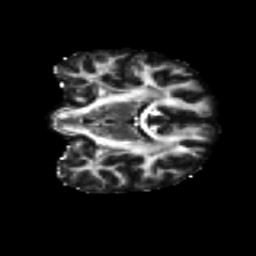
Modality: FA
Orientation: coronal
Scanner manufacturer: siemens
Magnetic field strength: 3 T
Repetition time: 4.16 s
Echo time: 0.0806 s